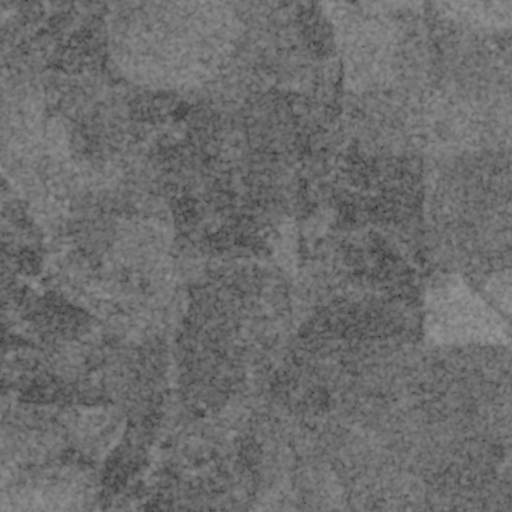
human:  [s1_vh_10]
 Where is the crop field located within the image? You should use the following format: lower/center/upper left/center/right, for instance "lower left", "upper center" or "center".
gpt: The crop field is located in the lower left of the image.
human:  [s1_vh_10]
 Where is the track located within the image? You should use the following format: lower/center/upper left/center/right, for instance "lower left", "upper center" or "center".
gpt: There is no track in the image.

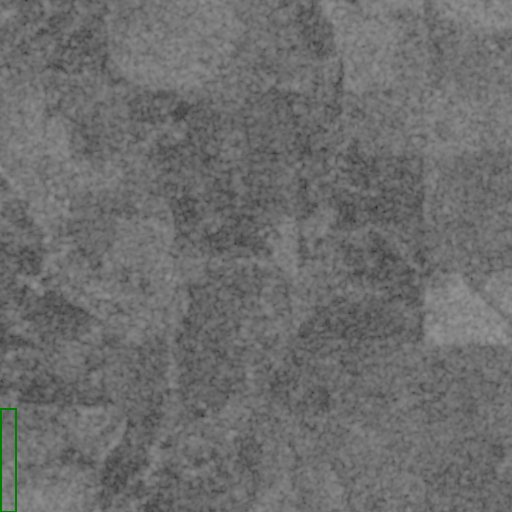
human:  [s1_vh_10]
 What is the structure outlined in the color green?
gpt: The structure outlined in green is a crop field.
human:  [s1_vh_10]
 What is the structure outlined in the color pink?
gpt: There is no pink outline.